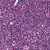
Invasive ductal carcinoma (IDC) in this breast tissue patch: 1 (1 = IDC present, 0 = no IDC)